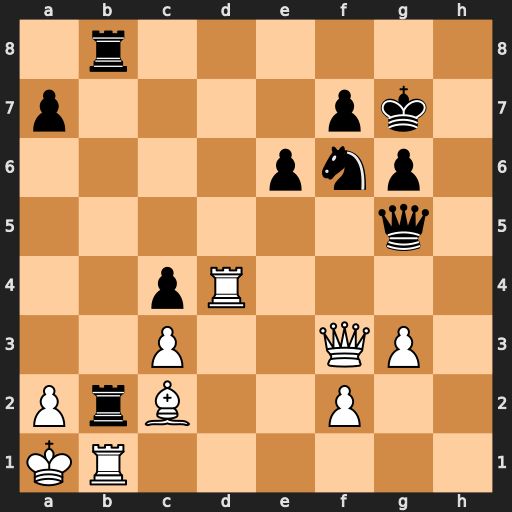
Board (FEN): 1r6/p4pk1/4pnp1/6q1/2pR4/2P2QP1/PrB2P2/KR6
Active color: w
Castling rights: -
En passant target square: -
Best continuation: Rxb2 Rxb2 Kxb2